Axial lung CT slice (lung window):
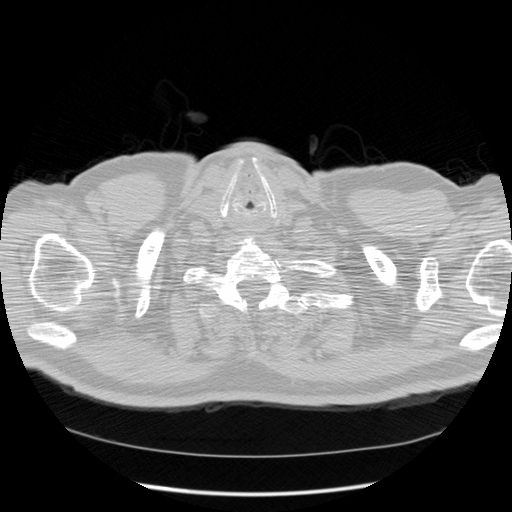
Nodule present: no